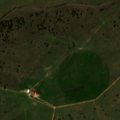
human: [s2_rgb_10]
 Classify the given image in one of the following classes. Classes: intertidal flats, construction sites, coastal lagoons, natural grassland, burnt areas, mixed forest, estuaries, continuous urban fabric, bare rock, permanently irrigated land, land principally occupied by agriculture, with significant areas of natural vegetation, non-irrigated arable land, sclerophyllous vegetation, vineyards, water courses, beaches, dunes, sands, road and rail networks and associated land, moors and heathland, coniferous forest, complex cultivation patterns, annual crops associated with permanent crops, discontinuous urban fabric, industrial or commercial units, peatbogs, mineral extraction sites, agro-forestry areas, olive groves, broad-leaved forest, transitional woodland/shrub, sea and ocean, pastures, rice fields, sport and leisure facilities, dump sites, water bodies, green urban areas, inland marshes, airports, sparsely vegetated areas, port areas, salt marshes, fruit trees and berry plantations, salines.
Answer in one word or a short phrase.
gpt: non-irrigated arable land, permanently irrigated land